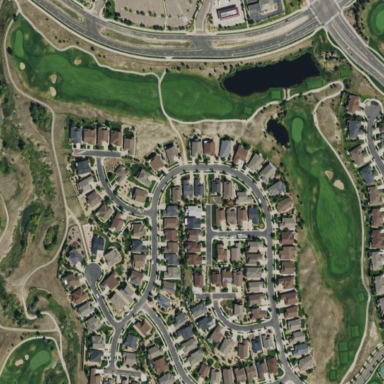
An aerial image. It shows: Area of rough grass used for golf.